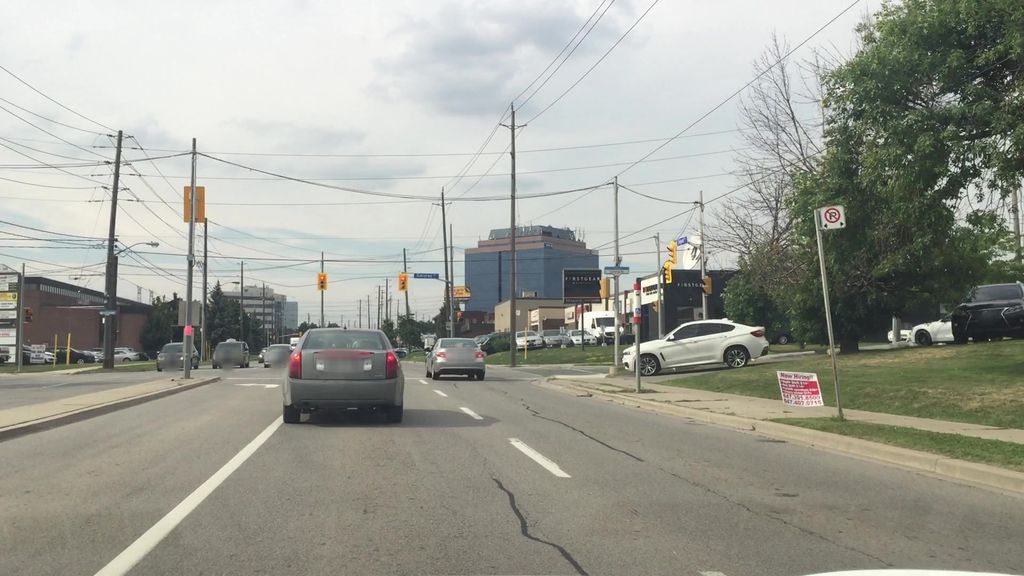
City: toronto